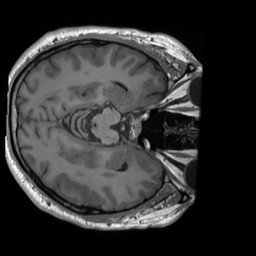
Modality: T1w
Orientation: axial
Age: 27
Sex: male
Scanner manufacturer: siemens
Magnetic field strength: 3 T
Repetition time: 1.8 s
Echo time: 0.00232 s